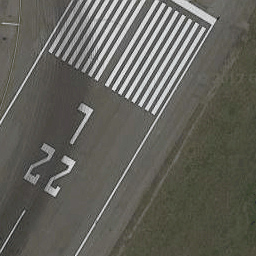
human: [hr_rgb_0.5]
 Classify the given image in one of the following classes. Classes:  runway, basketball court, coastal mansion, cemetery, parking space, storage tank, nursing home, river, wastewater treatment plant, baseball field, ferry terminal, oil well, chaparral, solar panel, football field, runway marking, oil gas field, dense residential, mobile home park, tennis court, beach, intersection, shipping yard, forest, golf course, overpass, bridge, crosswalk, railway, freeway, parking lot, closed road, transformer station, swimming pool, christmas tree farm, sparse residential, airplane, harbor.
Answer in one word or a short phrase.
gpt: runway